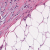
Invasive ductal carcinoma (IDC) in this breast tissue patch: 0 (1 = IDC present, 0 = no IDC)